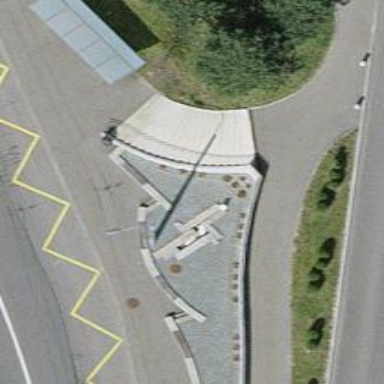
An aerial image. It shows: Set of concrete steps.